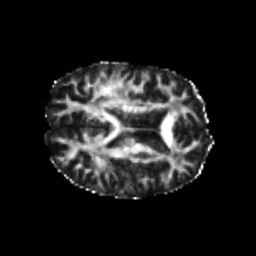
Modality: FA
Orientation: axial
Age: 23
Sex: male
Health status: healthy
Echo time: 0.074 s